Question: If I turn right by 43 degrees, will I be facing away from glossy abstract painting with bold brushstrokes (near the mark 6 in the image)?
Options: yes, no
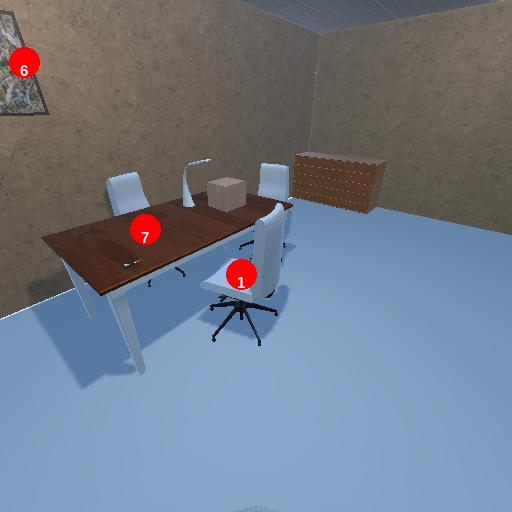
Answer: yes